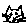
Label: cat